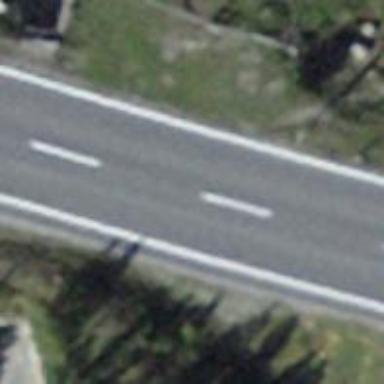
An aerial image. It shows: Primary road with asphalt surface.